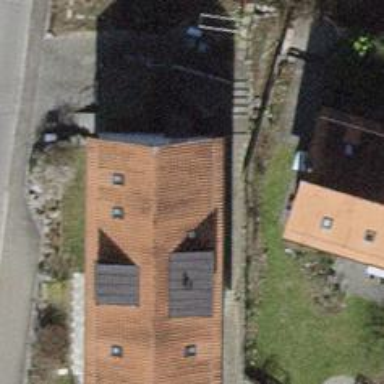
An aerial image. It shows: Building with tiled roof.